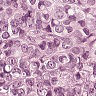
Metastatic tissue present: yes